Question: I'm managed to make my UITableView rows / cells black when data is loaded, to a fashion, I get a white line in between rows, which makes it look awful. How can i make them fully black with and without data ?
Heres the code I'm using at the moment
'''
- (void)tableView:(UITableView *)tableView willDisplayCell:
(UITableViewCell *)cell forRowAtIndexPath:(NSIndexPath *)indexPath {
cell.backgroundColor = [UIColor blackColor];
'''
}
Heres what I get (with white lines remaining) :(

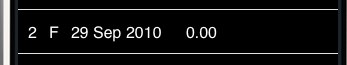
Answer: Change the separator style of your table view.
'''
yourTableView.separatorStyle = UITableViewCellSeparatorStyleNone;
'''
You can do it in Interface Builder too on the properties palette.
-- Edit for clarity following comments below --
Set the entire tableView to have a black background:
'''
[yourTableView setBackgroundColor:[UIColor blackColor]];
'''
This can also be done in the Interface Builder properties panel.